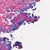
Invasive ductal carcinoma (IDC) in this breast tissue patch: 0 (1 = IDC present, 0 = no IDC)